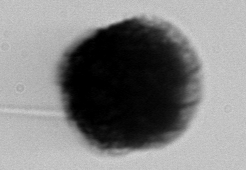
Label: Gonyaulax